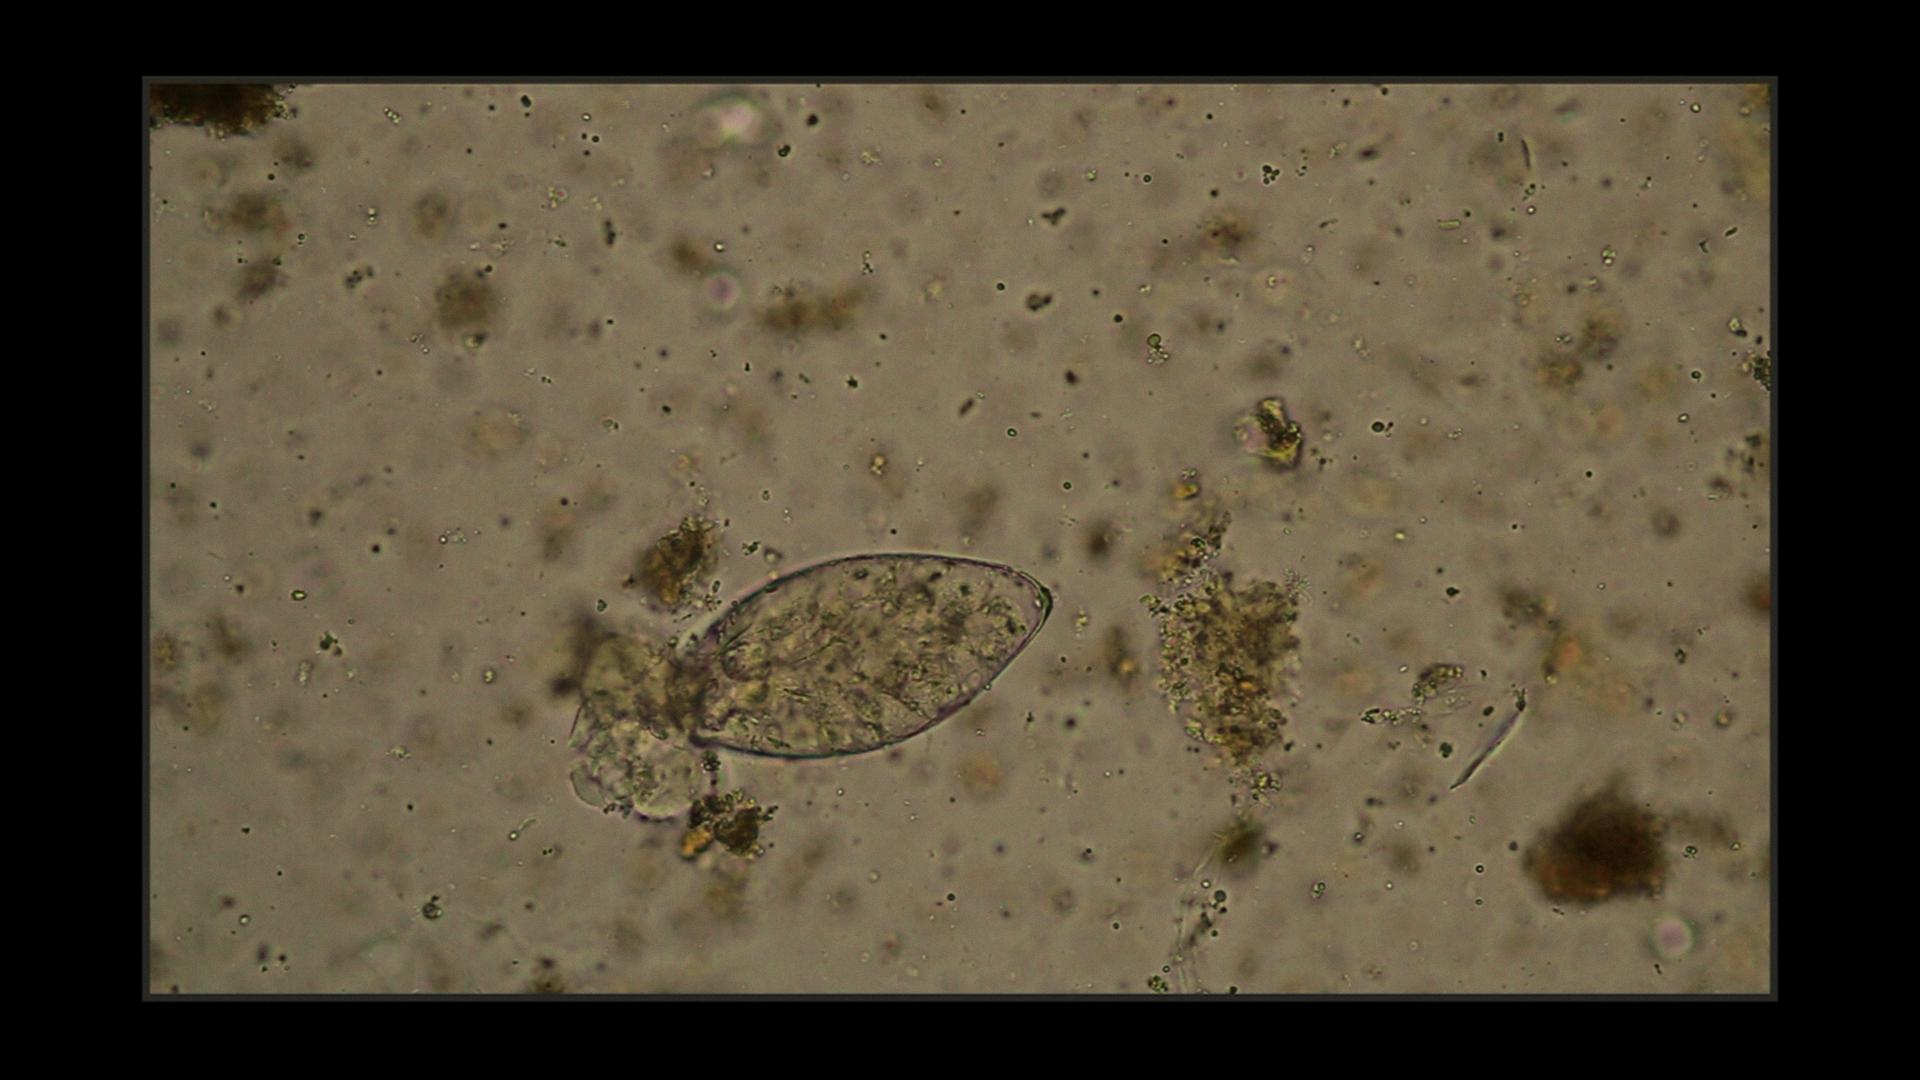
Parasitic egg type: Fasciolopsis buski